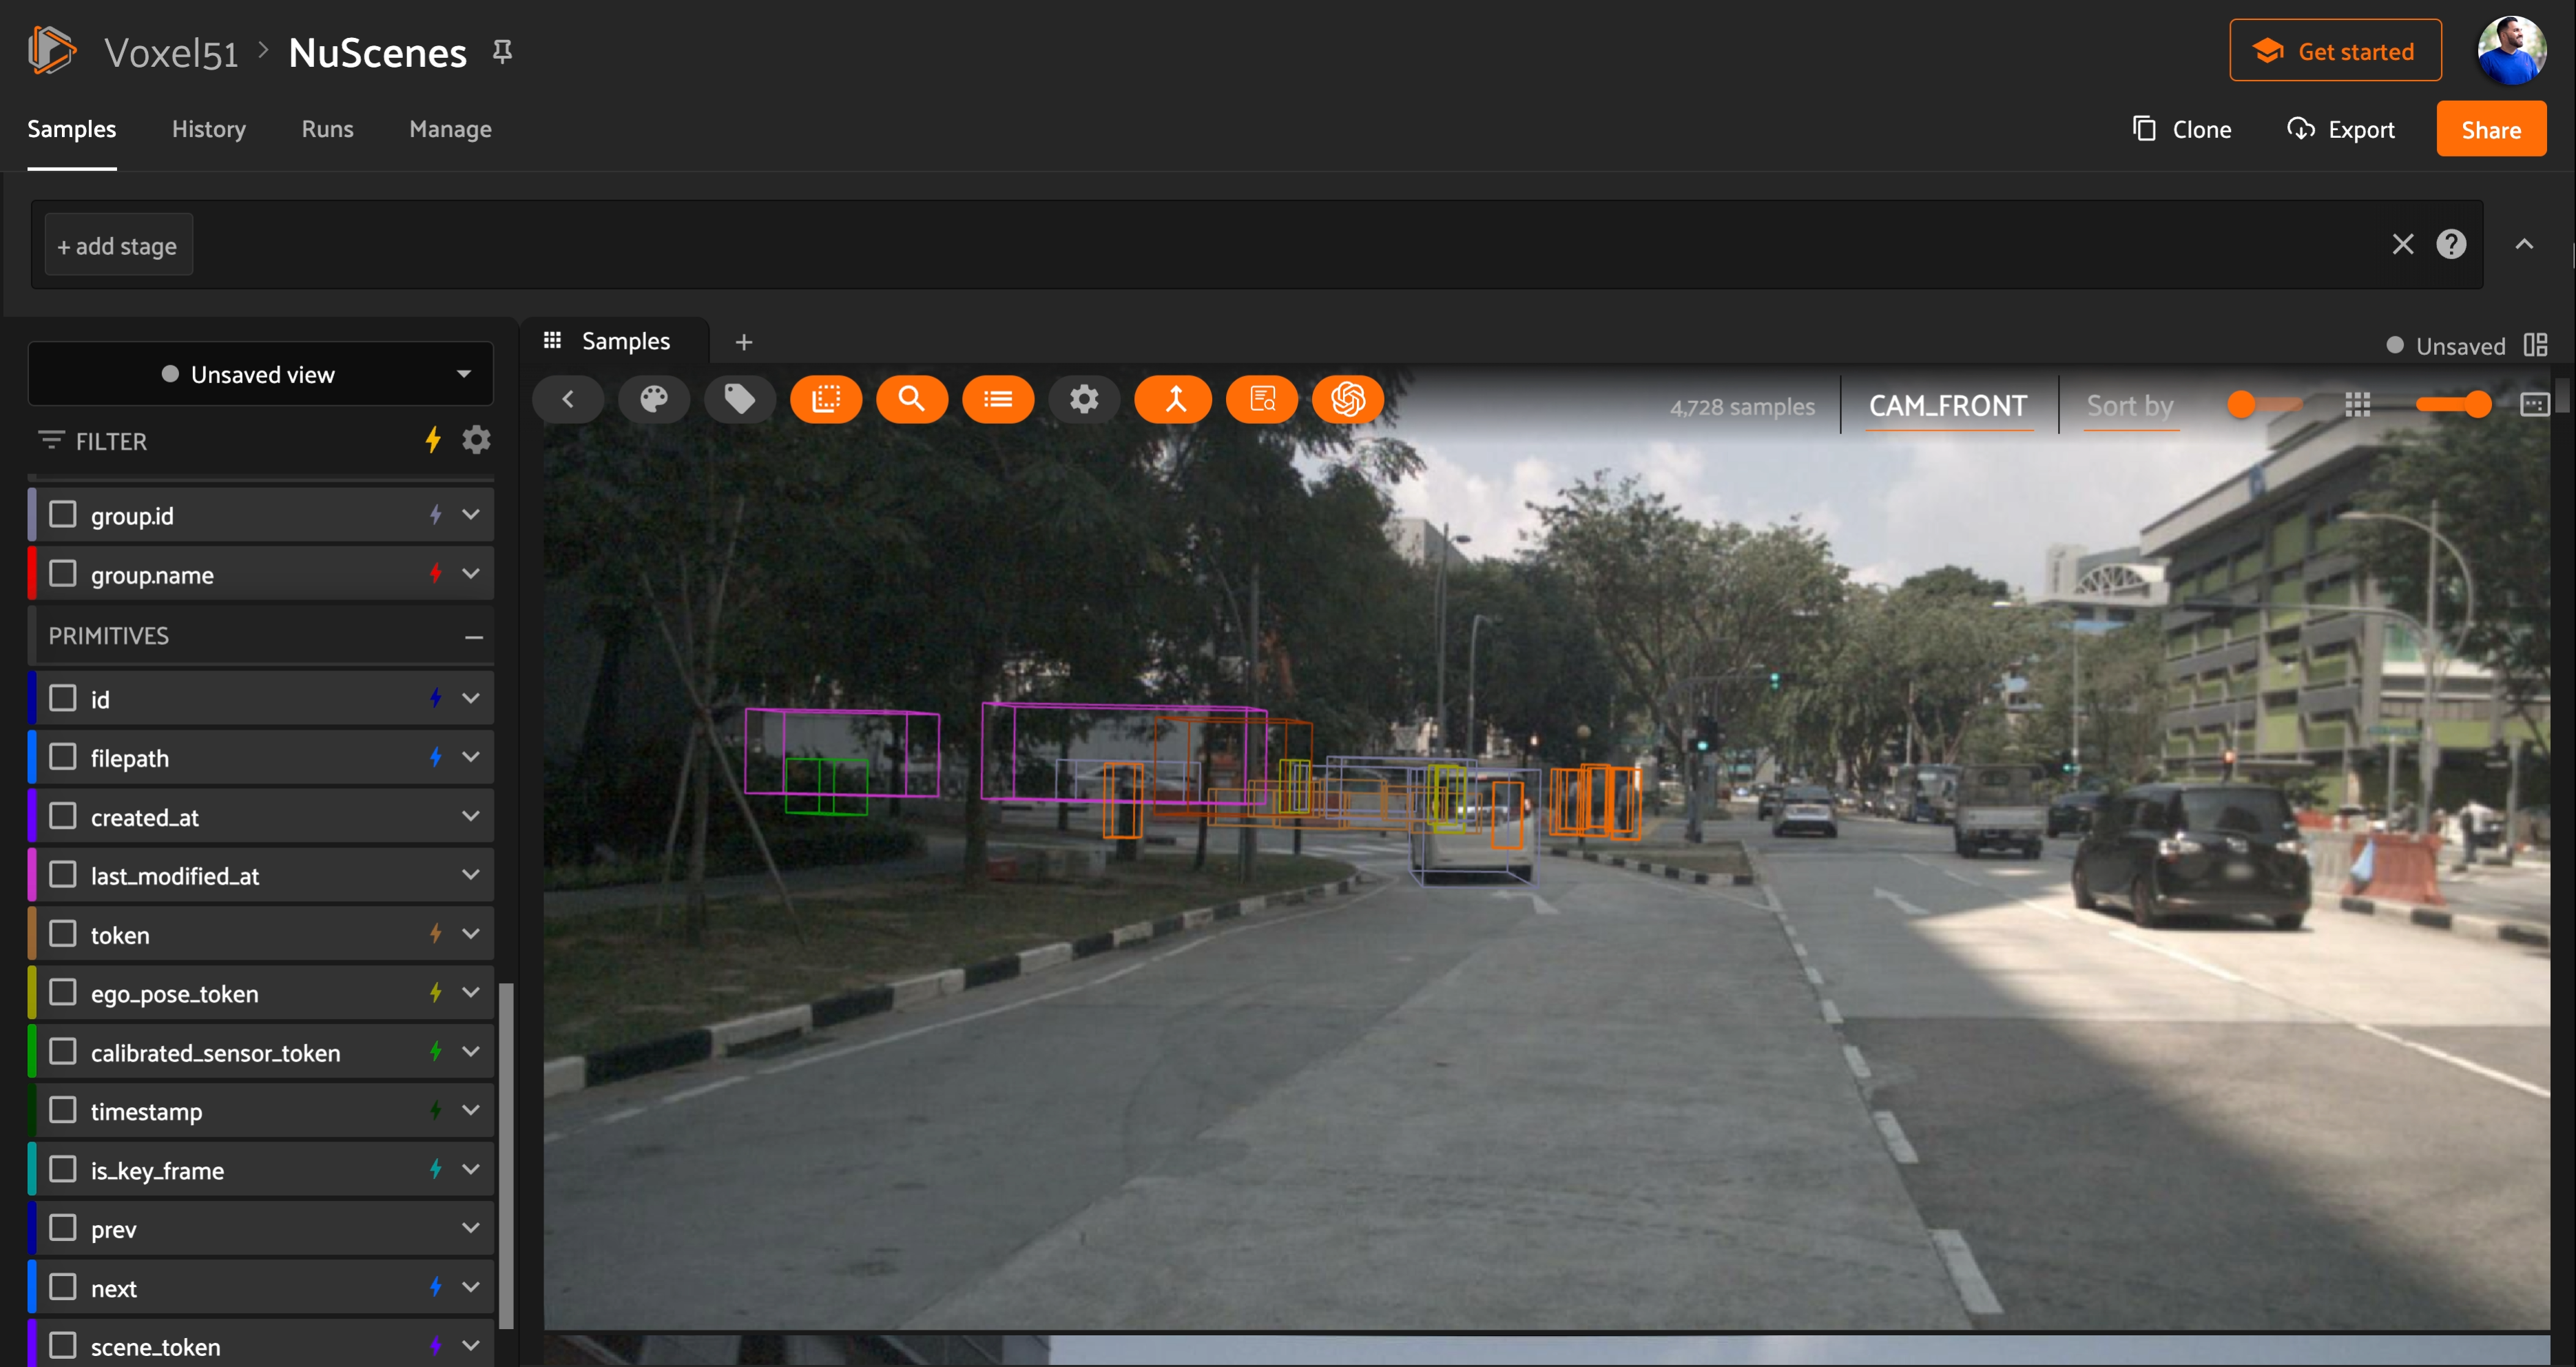
task_description: Display the token field on the samples in the samples panel
action_type: click
element_info: Checkbox

task_description: Change the active group slice being displayed in the samples panel
action_type: select
element_info: Menu Item

task_description: Change how samples are sorted in the samples panel
action_type: select
element_info: Menu Item

action_type: click

task_description: Sort samples by similarity to a text query
action_type: click
element_info: Icon

task_description: Add a view stage
action_type: type
element_info: Text Input

task_description: Open color settings menu
action_type: click
element_info: Icon

task_description: How many samples are in this dataset?
action_type: hover
element_info: Text

task_description: What is the name of this dataset?
action_type: hover
element_info: Text